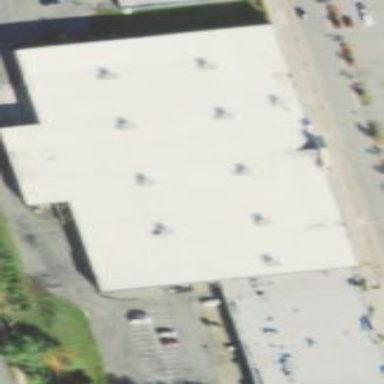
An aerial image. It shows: Retail building.